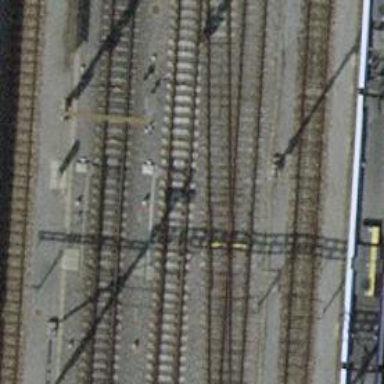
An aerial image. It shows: Single railway track with electrification through contact line.